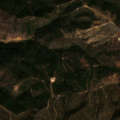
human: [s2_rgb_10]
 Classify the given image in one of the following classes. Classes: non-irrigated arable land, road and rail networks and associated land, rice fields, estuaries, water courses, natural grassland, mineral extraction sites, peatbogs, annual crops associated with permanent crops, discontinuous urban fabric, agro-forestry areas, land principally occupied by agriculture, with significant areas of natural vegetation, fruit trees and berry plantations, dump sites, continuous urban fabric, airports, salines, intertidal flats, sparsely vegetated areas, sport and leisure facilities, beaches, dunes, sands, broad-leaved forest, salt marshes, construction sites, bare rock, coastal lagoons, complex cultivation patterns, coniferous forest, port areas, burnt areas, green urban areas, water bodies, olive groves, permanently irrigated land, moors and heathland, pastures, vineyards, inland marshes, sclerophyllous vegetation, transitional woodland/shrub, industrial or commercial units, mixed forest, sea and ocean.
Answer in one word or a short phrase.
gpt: broad-leaved forest, transitional woodland/shrub